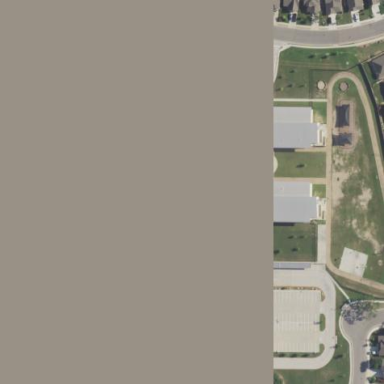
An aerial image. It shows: School.